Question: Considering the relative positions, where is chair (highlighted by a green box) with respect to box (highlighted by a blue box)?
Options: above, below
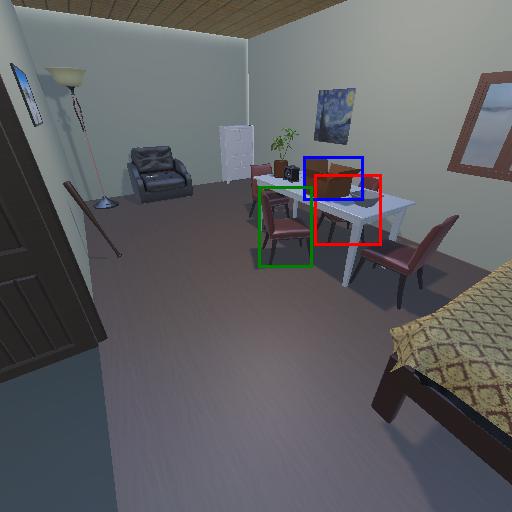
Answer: above